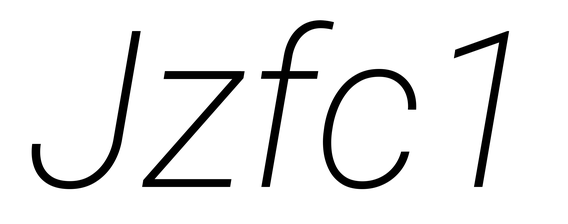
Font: Roboto-Italic_ExtraLight_Italic